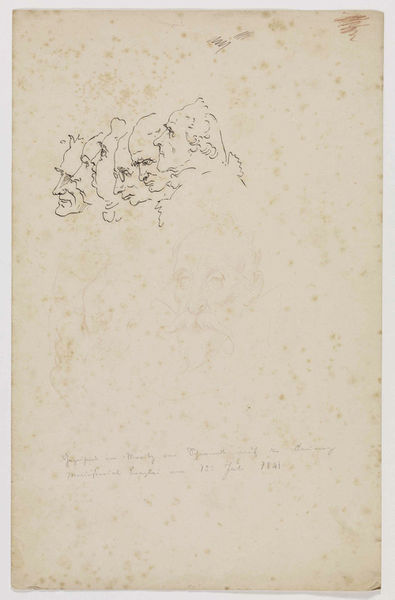
Titel: Sechs männliche Kopfprofile, darunter Kopfstudien nach alten Meistern
Künstler: Moritz von Schwind
Standort: Karlsruhe
Institution: Staatliche Kunsthalle Karlsruhe
Schlagwörter: kopf, mann, weiß, menschen, haar, köpfe, mund, männer, nase, ohr, profil, schwarz, skizze, stirn, zeichnung, rot, beige, gesellschaft, alt, bart, gesichter, profile, alte, augen, barock, blass, blicke, falten, gesicht, kragen, gelehrte, gruppenportrait, portrait, porträt, signatur, auge, haare, personen, blatt, kinn, lippen, locke, locken, rokoko, rosa, schulter, perücke, schrift, seitlich, papier, umrisse, studie, leer, linien, schriftzug, ausdruck, karikatur, münder, nasen, zopf, ernst, brauen, datum, glatze, mimik, wange, nachdenken, geneigt, umriss, punkte, tusche, schmutz, linie, porträts, schlicht, schwarzweiß, text, brille, faust, strich, bleistift, entwurf, flecken, scherenschnitt, halbprofil, backe, fleckig, skizzenbuch, entwürfe, sechs, skizzen, emotionen, rötel, neigung, handschrift, beschreibung, juli, perrücke, flecke, skize, stockflecken, silberstift, beschädigt, tagebuch, skizzenblatt, stirne, männeer, physiognomie, professoren, wasserschaden, dicker, kopfstudien, halbfertig, text und bild, nicken, 5 menschen, tecxt, männer kopf, nasenspiel, richtung der nasen, perückengruppe